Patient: sex F, age 58
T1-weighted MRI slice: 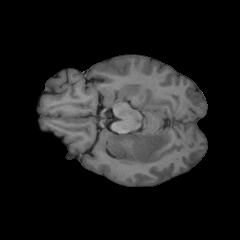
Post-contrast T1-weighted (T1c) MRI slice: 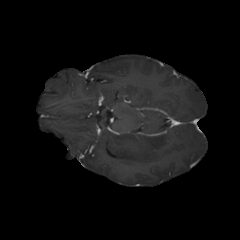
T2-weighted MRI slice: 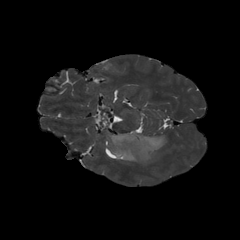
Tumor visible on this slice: yes
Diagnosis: Glioblastoma, IDH-wildtype
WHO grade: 4